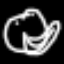
Label: frog